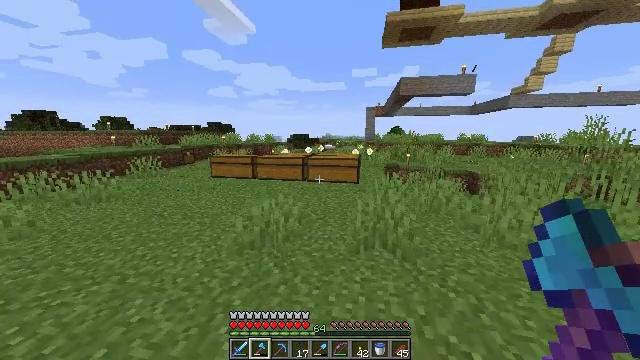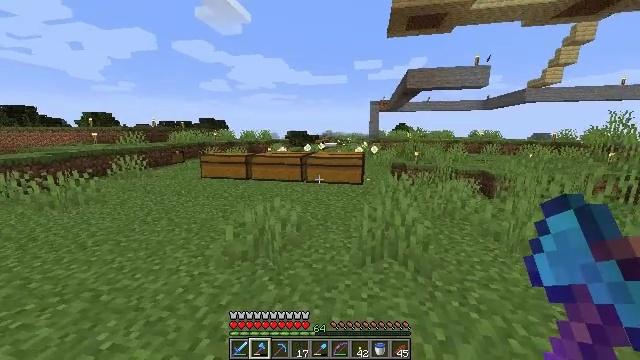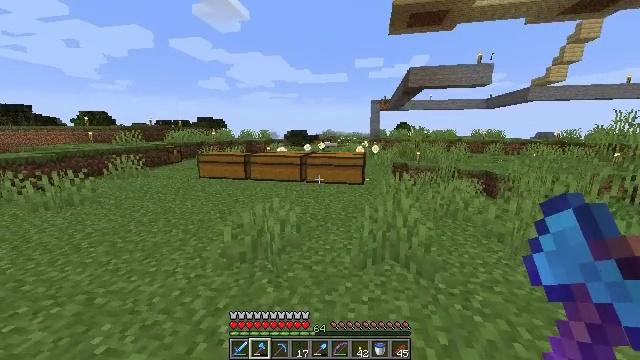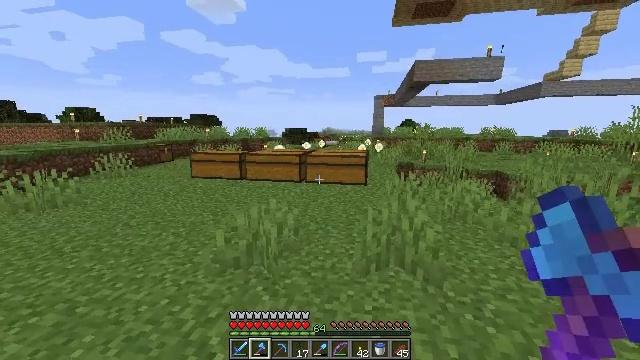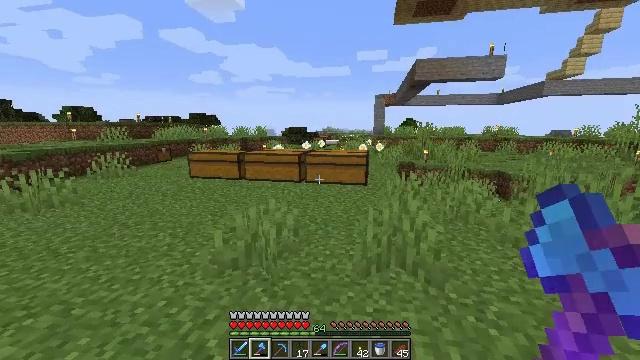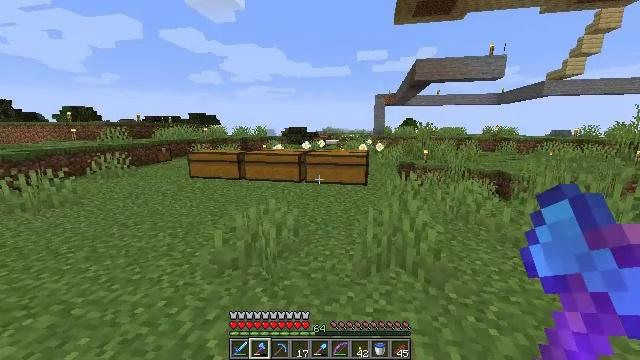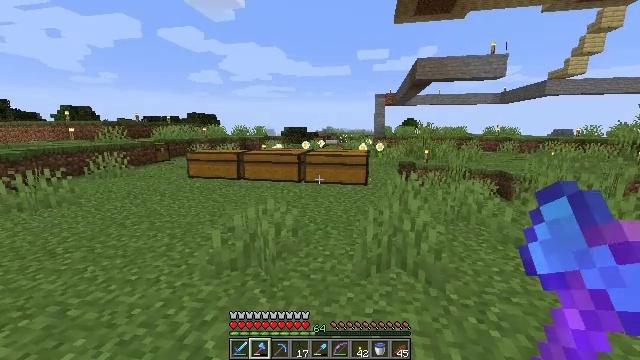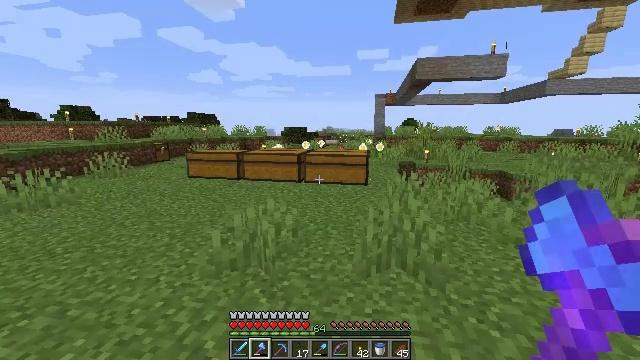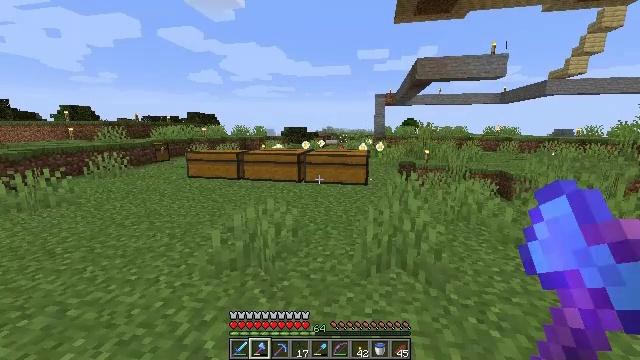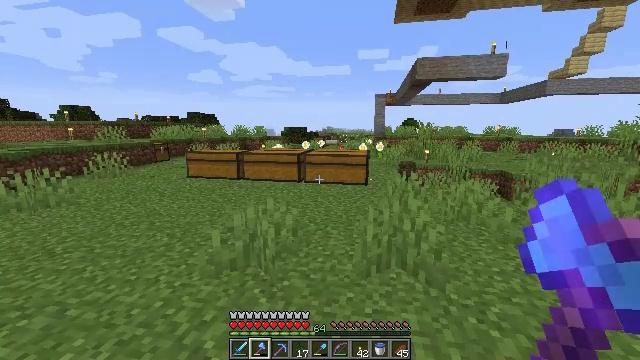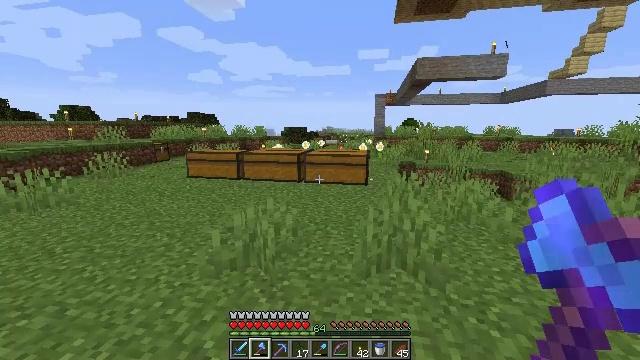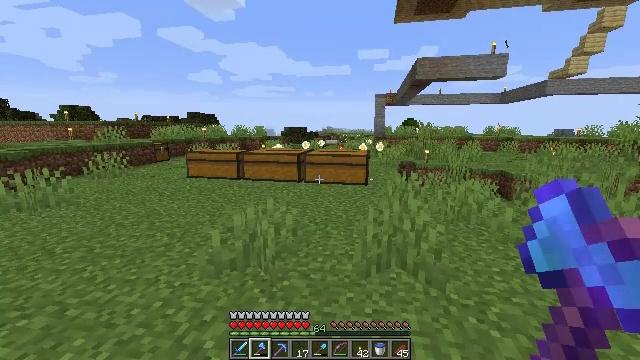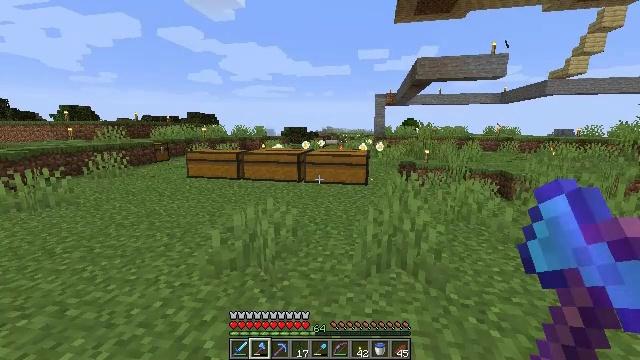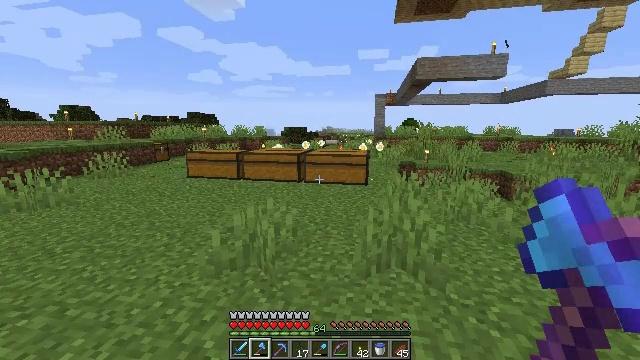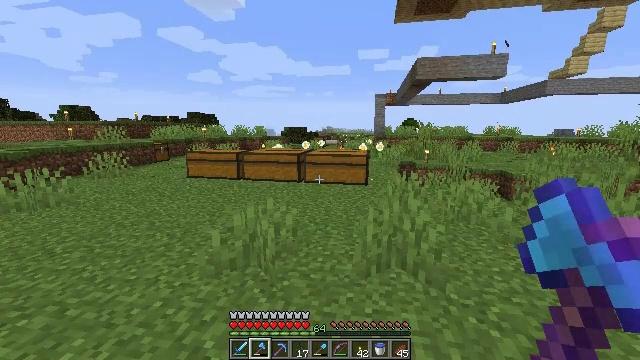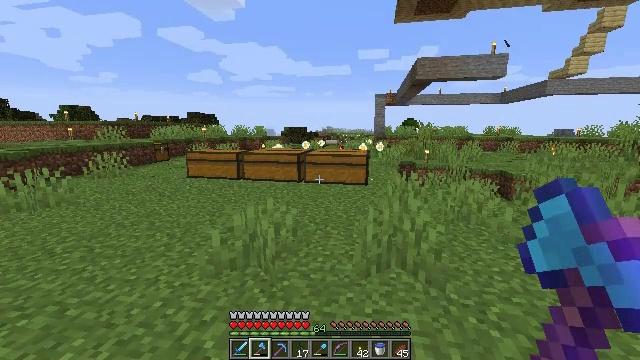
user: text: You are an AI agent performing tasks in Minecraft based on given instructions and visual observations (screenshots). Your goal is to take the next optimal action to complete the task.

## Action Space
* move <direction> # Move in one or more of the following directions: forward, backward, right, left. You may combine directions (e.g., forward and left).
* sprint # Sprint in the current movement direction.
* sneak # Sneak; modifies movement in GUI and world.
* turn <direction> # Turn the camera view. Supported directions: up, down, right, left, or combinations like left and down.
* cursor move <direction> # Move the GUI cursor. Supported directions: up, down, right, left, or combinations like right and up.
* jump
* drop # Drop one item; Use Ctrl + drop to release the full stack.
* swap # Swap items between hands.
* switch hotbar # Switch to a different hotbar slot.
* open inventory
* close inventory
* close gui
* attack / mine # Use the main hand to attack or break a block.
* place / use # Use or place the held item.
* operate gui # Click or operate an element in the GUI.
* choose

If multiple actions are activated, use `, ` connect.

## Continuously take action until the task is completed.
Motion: motion action
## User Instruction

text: Remove a diamond axe from the inventory.
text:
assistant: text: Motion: no_op
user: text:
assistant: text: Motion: no_op
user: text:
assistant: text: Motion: no_op
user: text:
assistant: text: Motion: no_op
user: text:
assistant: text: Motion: no_op
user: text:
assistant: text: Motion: no_op
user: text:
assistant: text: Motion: no_op
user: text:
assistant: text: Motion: no_op
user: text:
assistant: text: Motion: no_op
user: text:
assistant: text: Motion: no_op
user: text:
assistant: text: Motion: no_op
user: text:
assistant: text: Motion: no_op
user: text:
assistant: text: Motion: no_op
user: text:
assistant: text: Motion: no_op
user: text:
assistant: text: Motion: no_op
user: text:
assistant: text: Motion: no_op
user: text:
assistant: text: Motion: no_op
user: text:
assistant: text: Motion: no_op
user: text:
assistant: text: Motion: no_op
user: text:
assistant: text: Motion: no_op
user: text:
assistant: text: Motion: no_op
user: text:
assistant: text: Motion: no_op
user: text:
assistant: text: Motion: no_op
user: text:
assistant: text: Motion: no_op
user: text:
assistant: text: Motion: no_op
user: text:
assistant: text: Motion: no_op
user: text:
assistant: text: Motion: no_op
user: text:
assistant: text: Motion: no_op
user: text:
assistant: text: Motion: no_op
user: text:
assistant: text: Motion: no_op